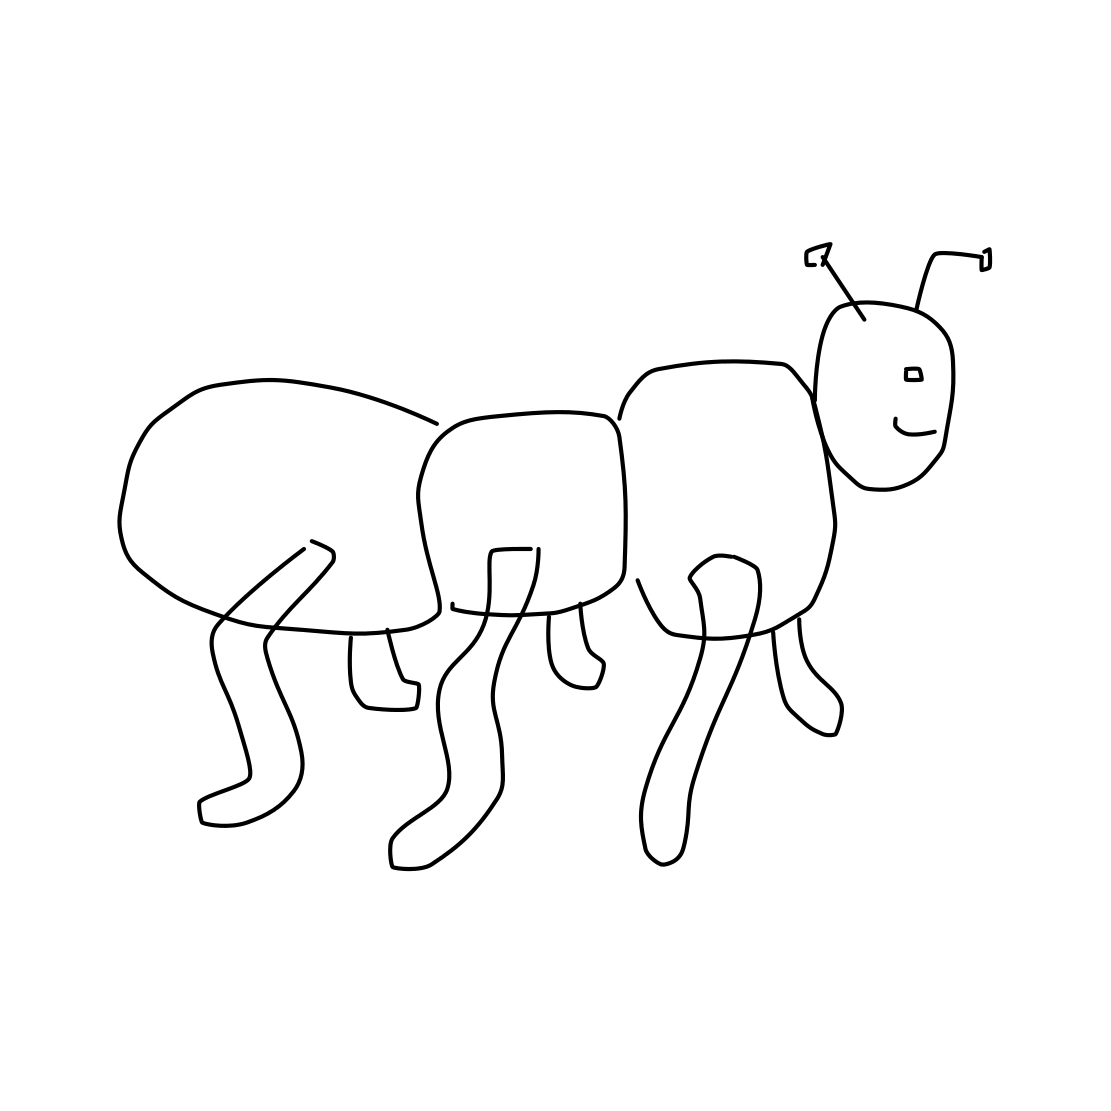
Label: ant